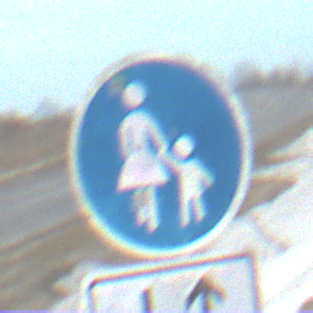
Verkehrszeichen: Gehweg
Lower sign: RichtungsangabeDurchPfeile8
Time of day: SunriseSunset
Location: Outdoor (RoadRail)
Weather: PartlyCloudy
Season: NotSpecified
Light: Natural